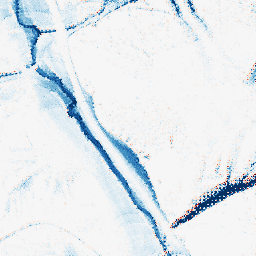
Category: morphological
Decomposition family: morphological_ellipse
Decomposition parameters: operation: closing
width: 20
height: 50
Upsampling method: regularized
Upsampling parameters: scale: 2
lambda_reg: 0.1
Upsampling scale: 2